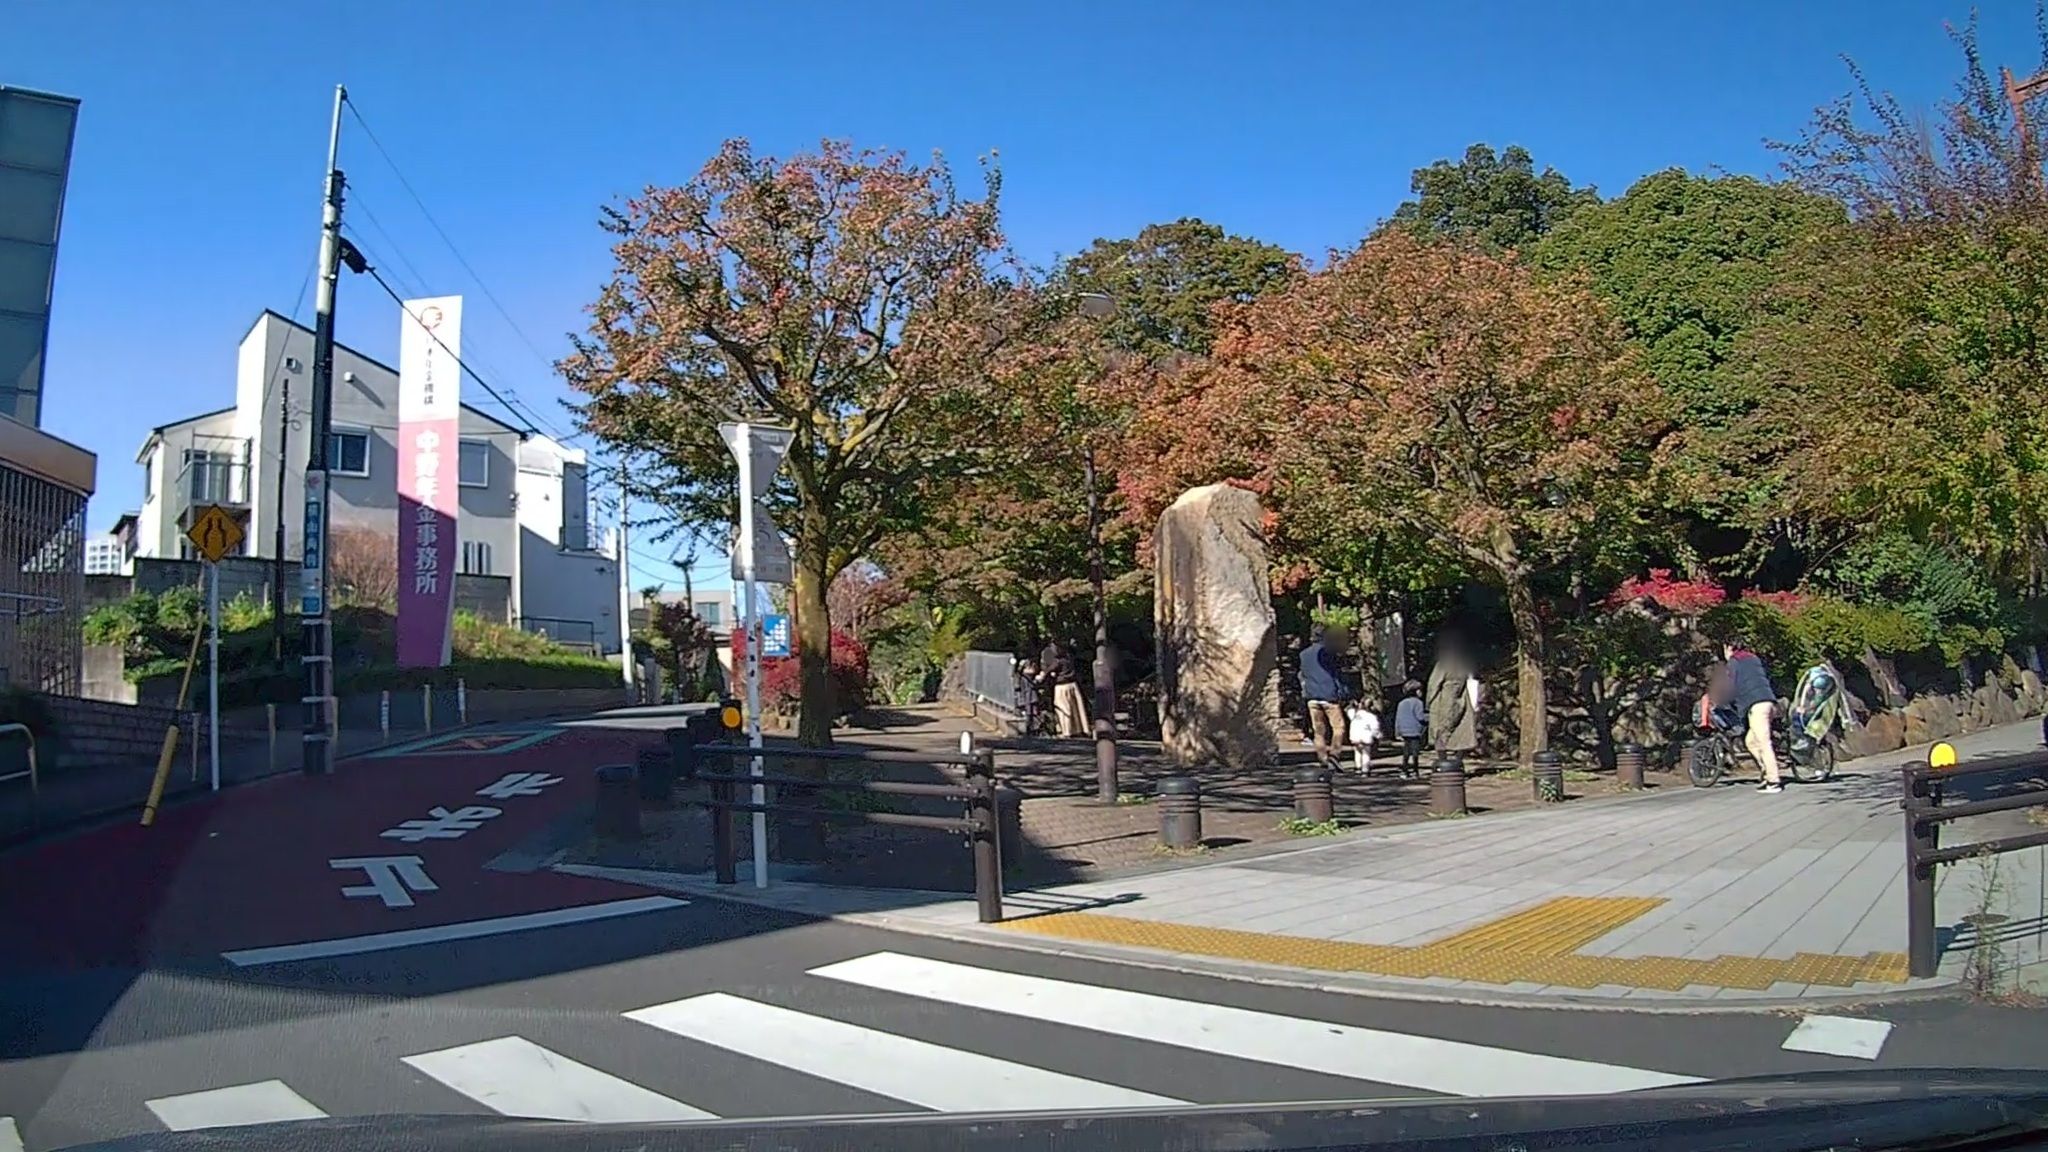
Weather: clear
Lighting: day
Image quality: good
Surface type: walking surface
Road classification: tertiary
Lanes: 2.0
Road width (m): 5
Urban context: urban centre
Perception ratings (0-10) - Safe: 4.45, Lively: 5.58, Beautiful: 8.85, Boring: 4.21, Depressing: 9.17, Wealthy: 4.89